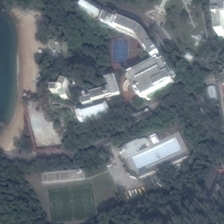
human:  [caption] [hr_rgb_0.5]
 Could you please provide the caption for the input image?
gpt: many green trees around a football field and a basketball field in a school .

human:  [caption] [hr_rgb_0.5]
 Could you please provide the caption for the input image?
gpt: many green trees around a football field and a basketball field in a school .

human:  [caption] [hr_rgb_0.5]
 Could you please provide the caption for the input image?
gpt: many green trees around a football field and a basketball field in a school .

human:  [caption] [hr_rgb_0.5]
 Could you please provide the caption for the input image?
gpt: many green trees around a football field and a basketball field in a school .

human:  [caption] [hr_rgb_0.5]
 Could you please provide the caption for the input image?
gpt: many green trees around a football field and a basketball field in a school .